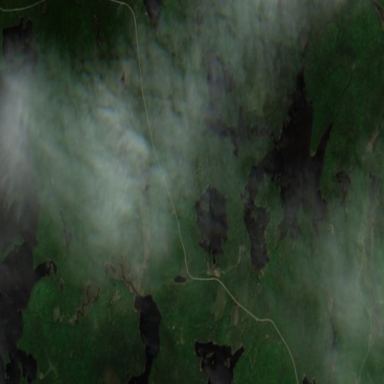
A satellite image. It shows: Serene lake surrounded by nature.